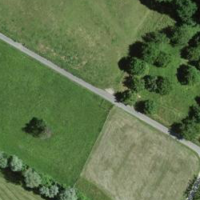
EUNIS habitat code: 52
Species observed at this site:
Agrimonia eupatoria